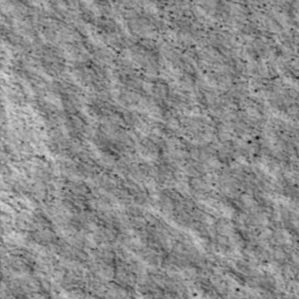
Label: non_frost